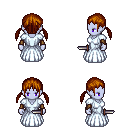
a pixel art fantasy rpg character, female body template, dark elf, purple skin, underdress, gold greaves, brunette twin-tailed hairstyle, cloth bracers, dagger, four views (front, back, left, right), 2x2 character sprite sheet, small pixel art, hard edges, no anti-aliasing